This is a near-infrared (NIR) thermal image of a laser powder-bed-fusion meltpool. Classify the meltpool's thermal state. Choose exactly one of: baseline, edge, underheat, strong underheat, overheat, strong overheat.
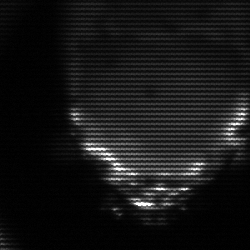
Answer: edge